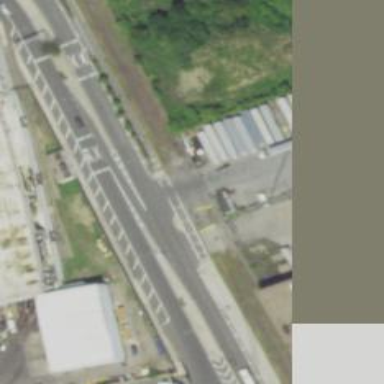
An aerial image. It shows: Asphalt cycleway with uncontrolled crossing.